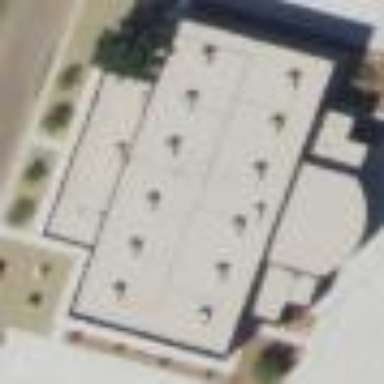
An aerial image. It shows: Community center building.